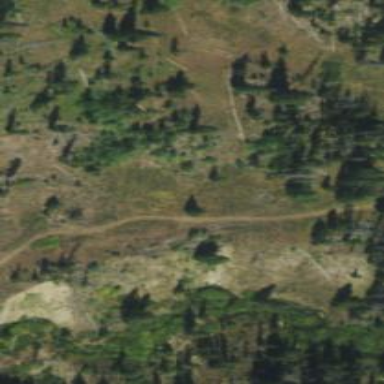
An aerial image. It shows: Trail track.